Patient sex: M
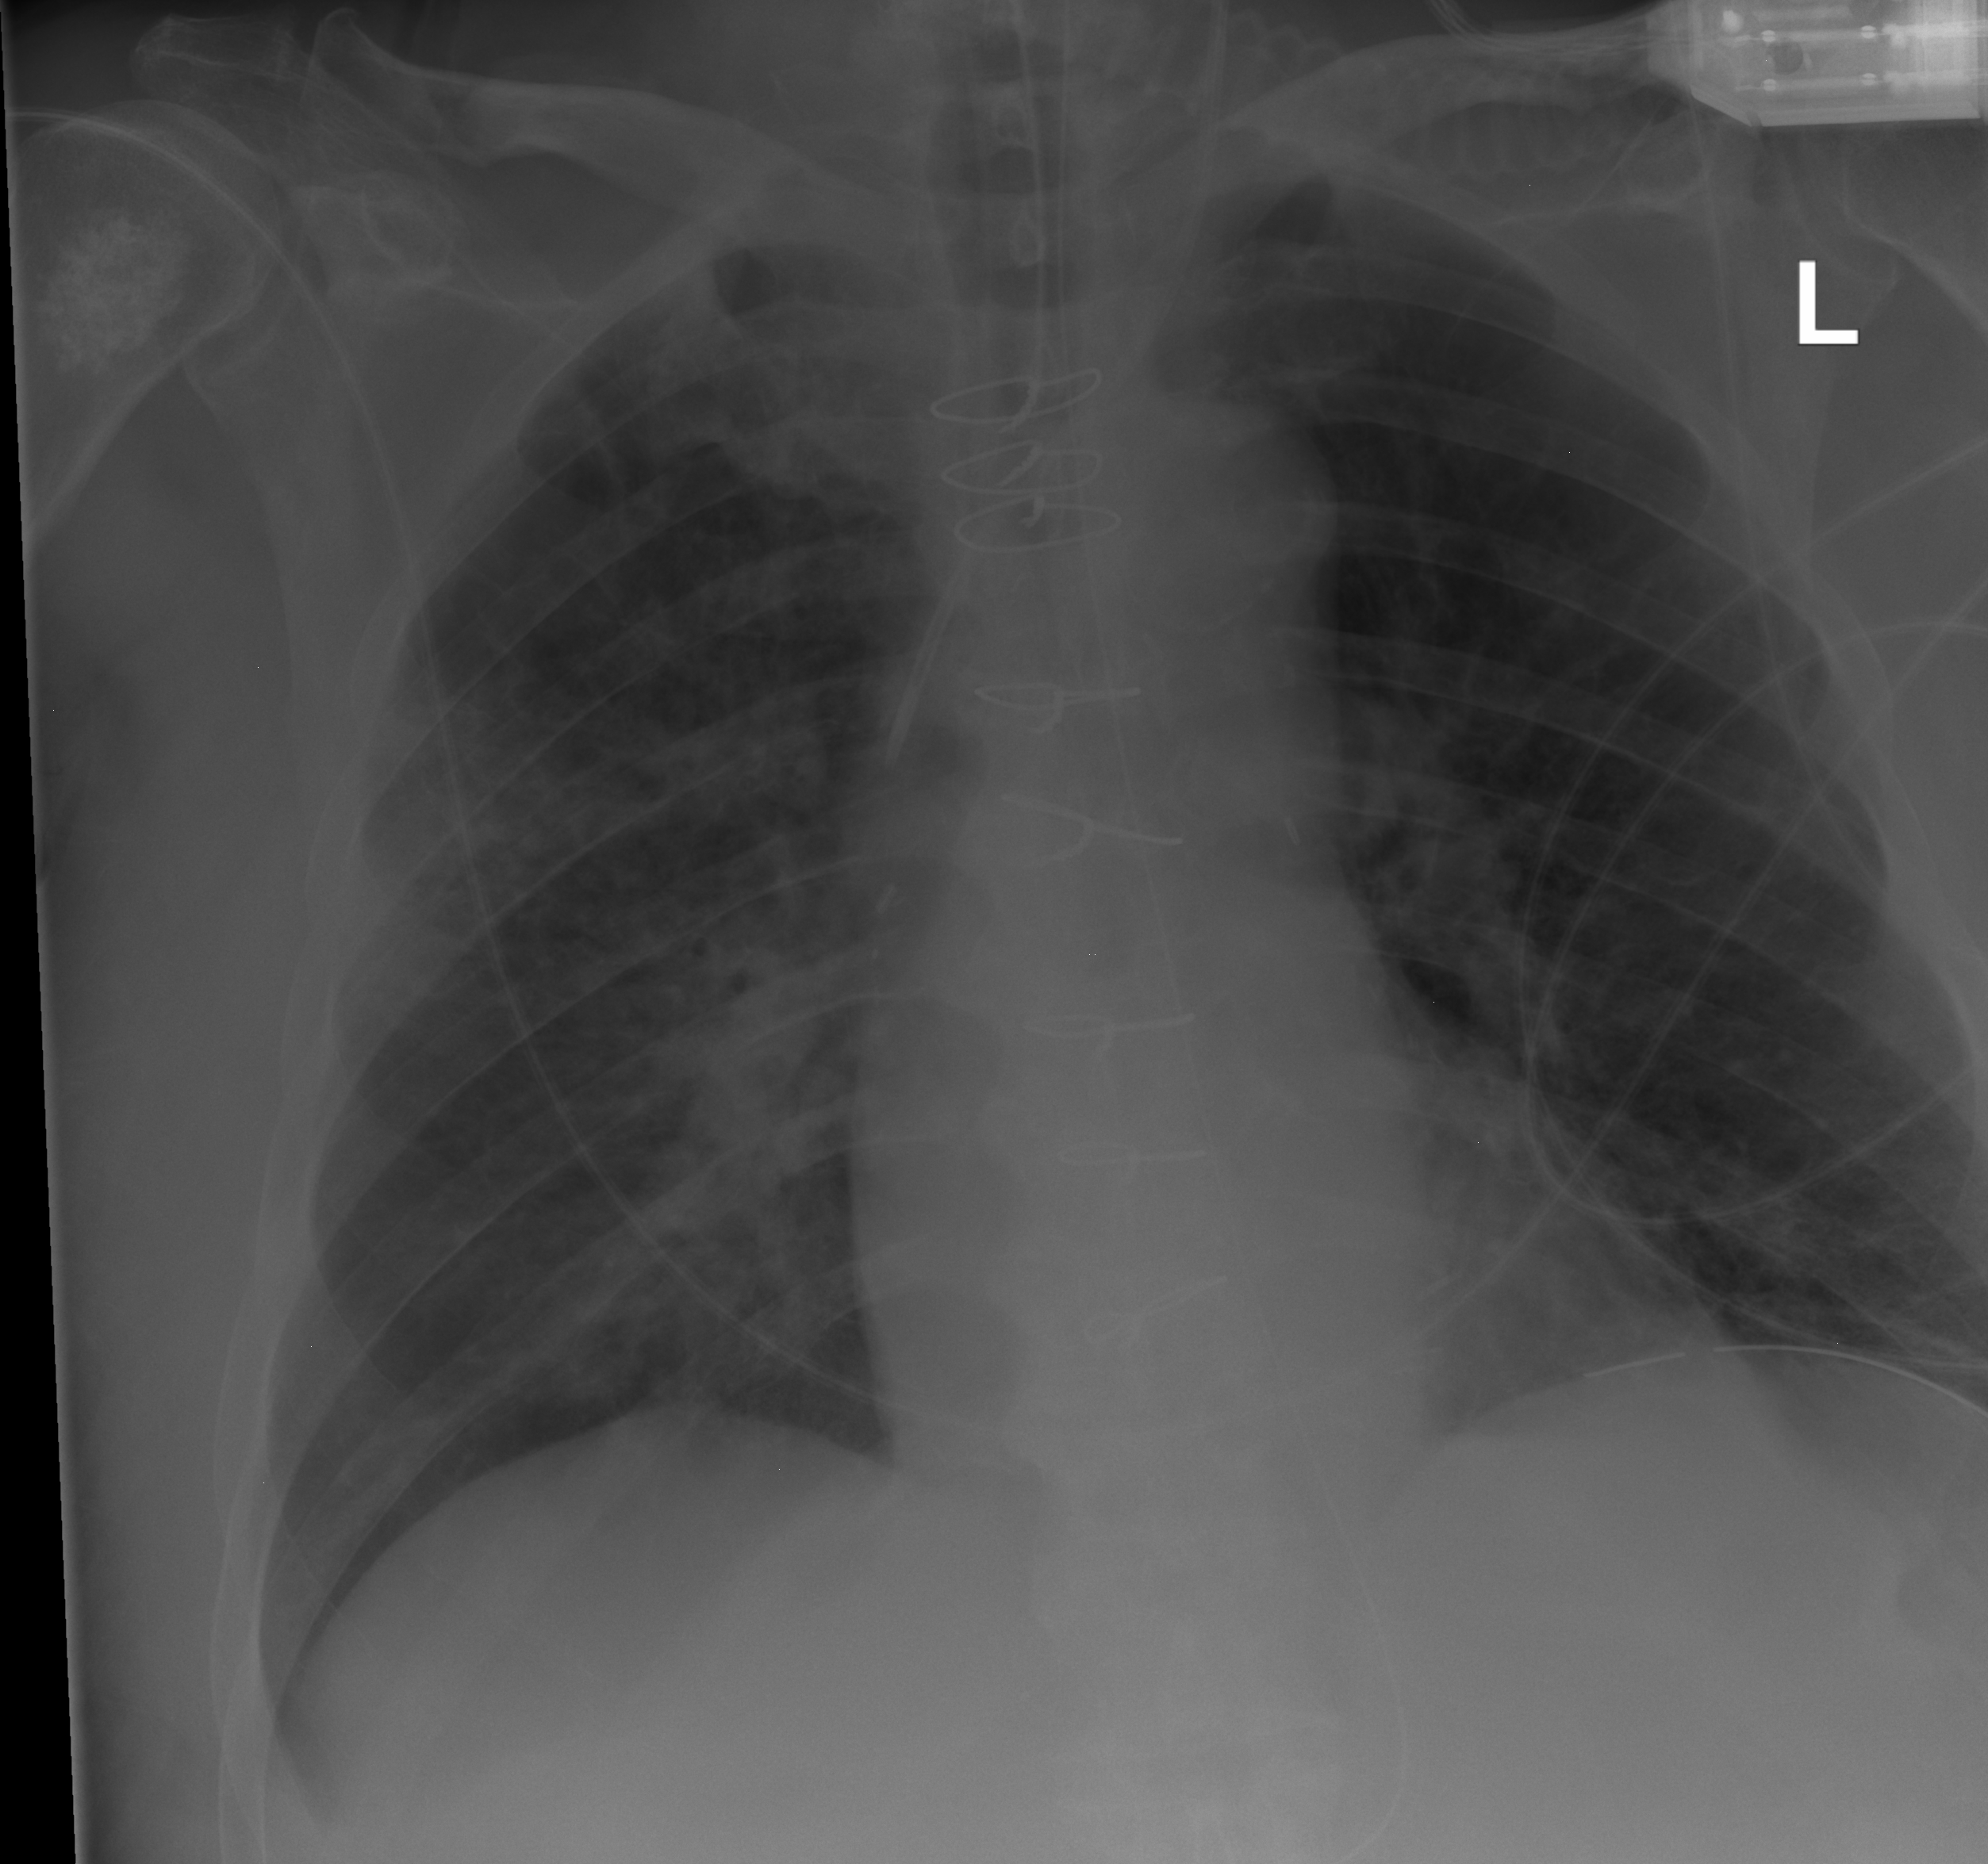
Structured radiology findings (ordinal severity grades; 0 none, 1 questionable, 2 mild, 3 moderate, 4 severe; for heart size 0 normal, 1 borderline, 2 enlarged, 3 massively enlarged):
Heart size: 0
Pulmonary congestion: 2
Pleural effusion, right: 0
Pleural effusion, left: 0
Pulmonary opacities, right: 2
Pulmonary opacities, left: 0
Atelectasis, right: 2
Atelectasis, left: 1